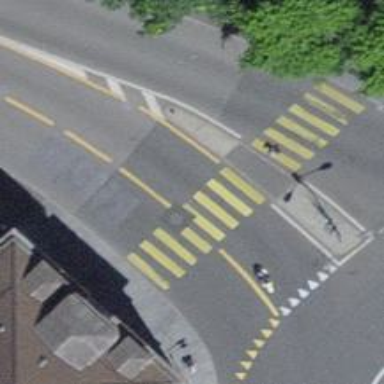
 and shared bus lane on the right for cycling."